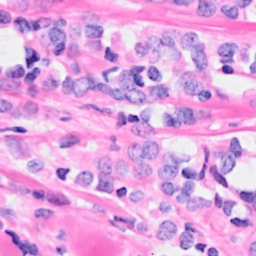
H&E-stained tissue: Breast